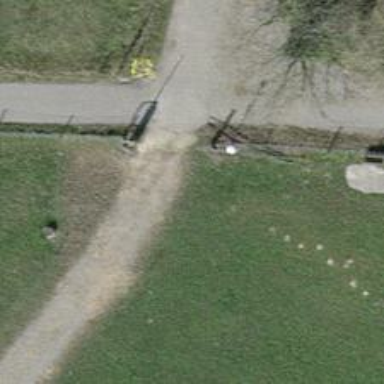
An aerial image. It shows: Compacted path.